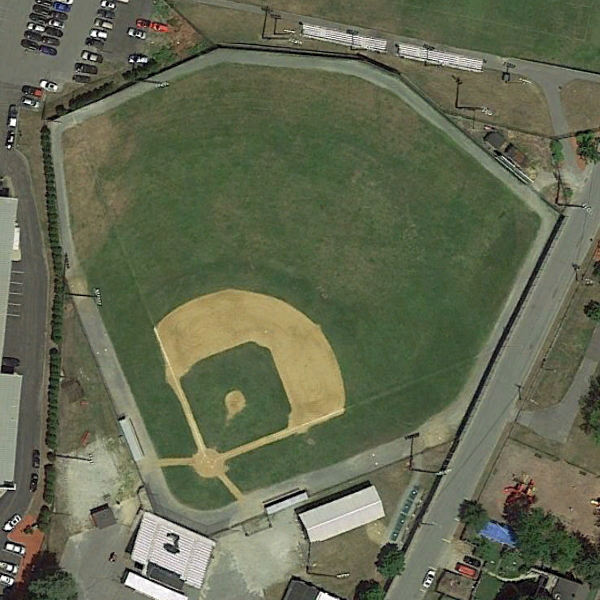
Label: BaseballField